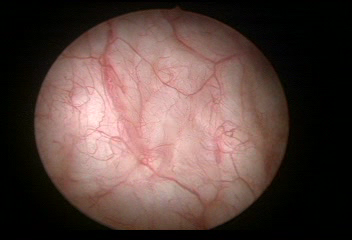
Modality: WLC
Class: Normal mucosa
Bladder cancer association: No